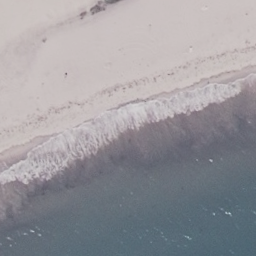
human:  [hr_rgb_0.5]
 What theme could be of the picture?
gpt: beach